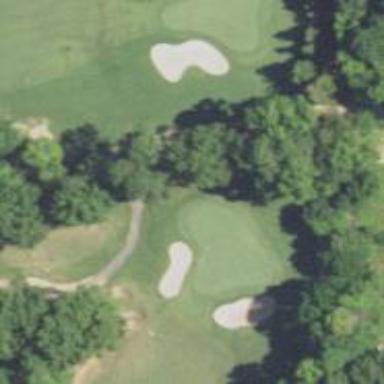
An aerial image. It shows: Golf hole.